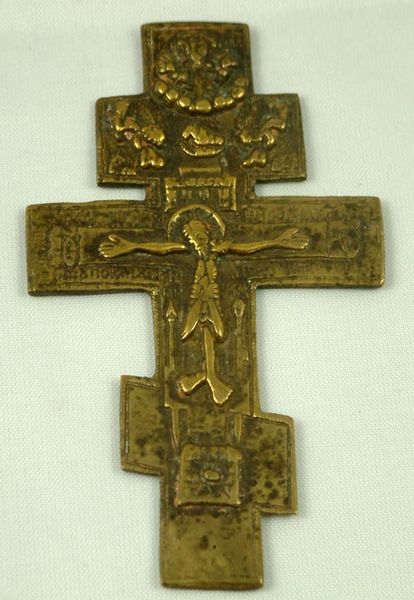
Titel: Crucifix, Crucifix
Standort: Amherst (Massachusetts, USA)
Institution: Mead Art Museum, Amherst College
Schlagwörter: church, hands, religious, face, gold, golden, old, yellow, flowers, brown, hand, wood, flower, angel, angels, man, roman, head, sun, death, feet, metal, cartoon, cross, writing, plastic, sculpture, wings, crucifixion, ancient, arms, design, historical, history, inscription, jesus, symmetry, religion, legs, dove, god, chest, christ, crucifix, jew, native, brass, empire, mittelalter, bronze, christian, relief, kreuz, carving, christianity, father, standing, lord, symbol, spiritual, bone, bones, nail, iron, anatomy, orthodox, crucify, crusify, suffering, halo, copper, engraved, sponge, holy, jewelry, christus, spear, relic, jesus christ, lance, metall, cruzifix, symbols, corss, crucified, inri, worn, brother, amulet, nails, cool, savior, sins, crux, chros, sin, imagaery, simagery, our savior, christian art, celtic, embossed, engraves, mold, irish, sinner, kreuzigung, meld, crucifyin, crucifying, crucifics, crusified, arma, angesl, braze, kunsthandwerk, crucifixtion, three cross, crusicixtion, crucifty, filigree, hangs, crosify